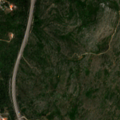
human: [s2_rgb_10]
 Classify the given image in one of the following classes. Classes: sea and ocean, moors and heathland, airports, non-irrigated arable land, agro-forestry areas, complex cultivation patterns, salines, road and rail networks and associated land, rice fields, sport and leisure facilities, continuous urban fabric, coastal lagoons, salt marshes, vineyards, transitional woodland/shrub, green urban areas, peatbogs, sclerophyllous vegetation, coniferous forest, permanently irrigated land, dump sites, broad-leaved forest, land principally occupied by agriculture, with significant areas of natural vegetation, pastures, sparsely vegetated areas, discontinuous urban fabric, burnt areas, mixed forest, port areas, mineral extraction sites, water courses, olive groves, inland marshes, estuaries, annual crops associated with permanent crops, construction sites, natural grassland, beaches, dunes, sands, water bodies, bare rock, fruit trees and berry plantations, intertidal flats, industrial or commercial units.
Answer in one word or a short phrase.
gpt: discontinuous urban fabric, land principally occupied by agriculture, with significant areas of natural vegetation, sclerophyllous vegetation, transitional woodland/shrub